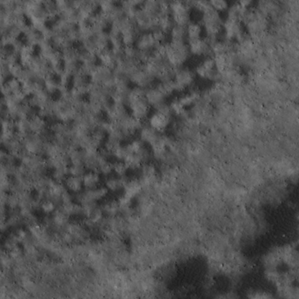
Label: non_frost